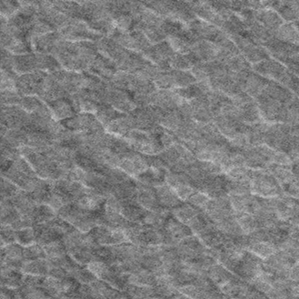
Label: frost